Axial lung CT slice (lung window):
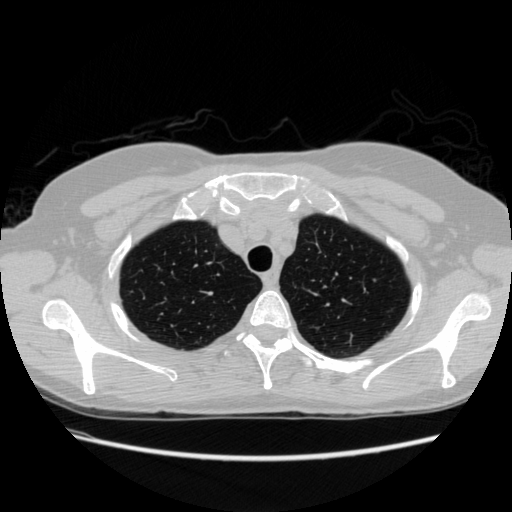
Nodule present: no